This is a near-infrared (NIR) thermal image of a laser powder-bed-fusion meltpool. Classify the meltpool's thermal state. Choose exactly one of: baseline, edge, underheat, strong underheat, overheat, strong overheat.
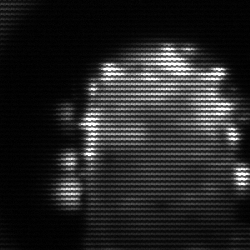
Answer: baseline